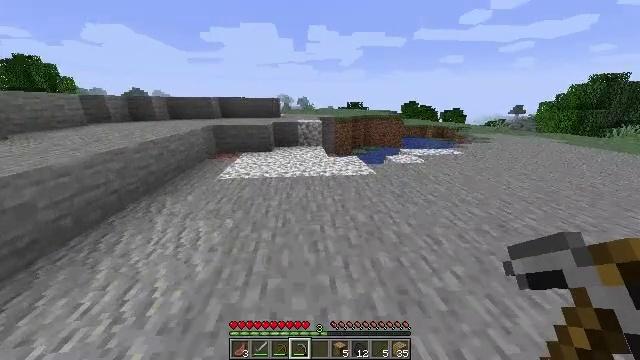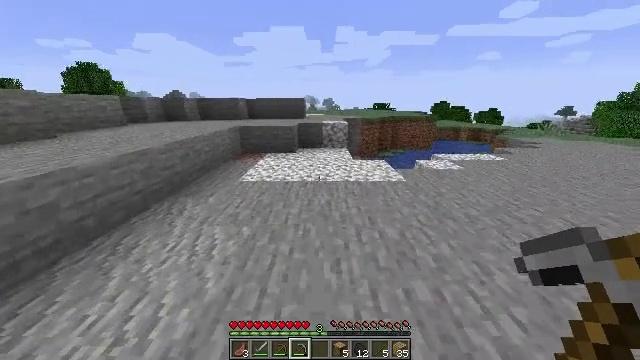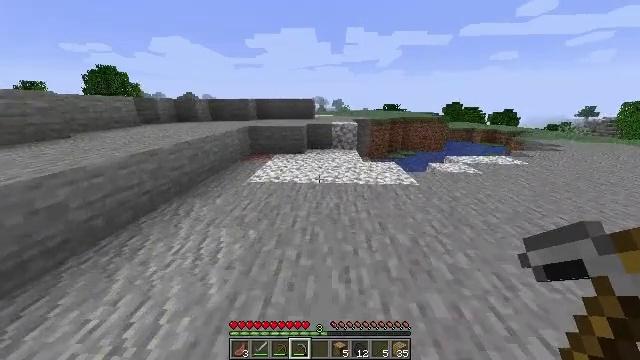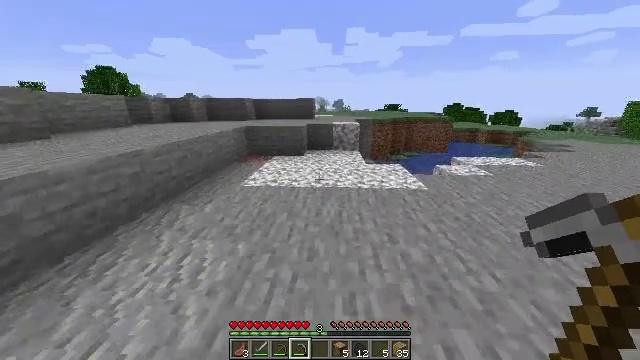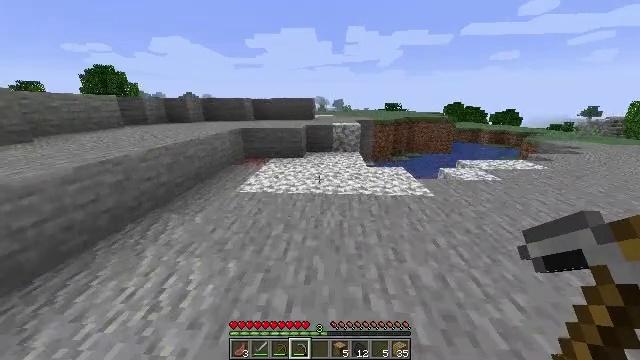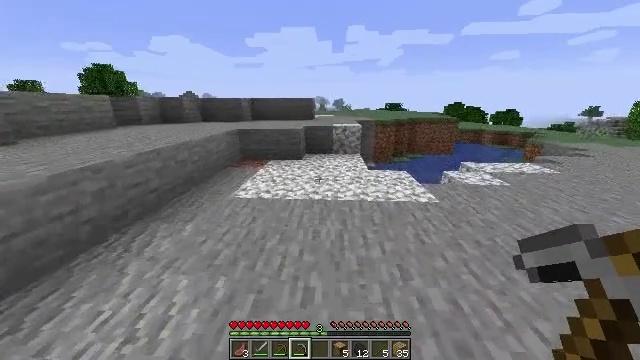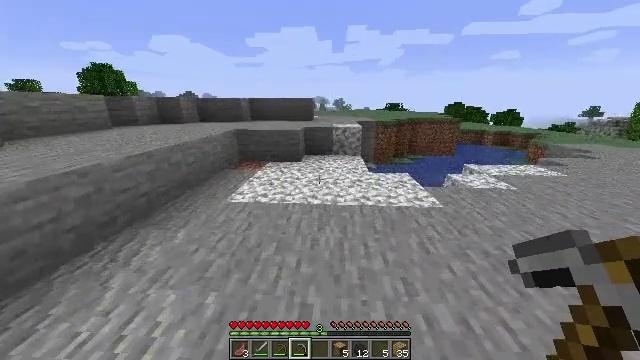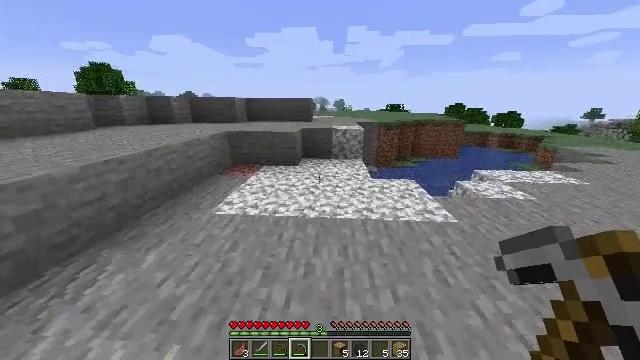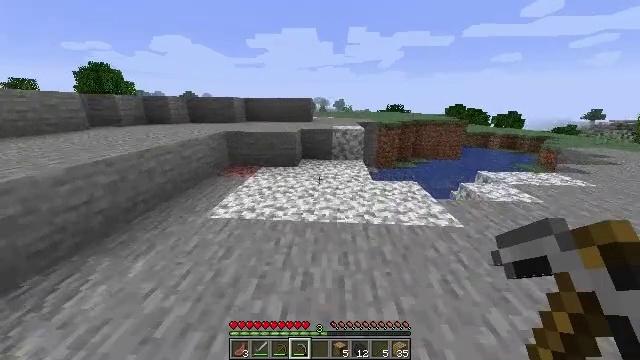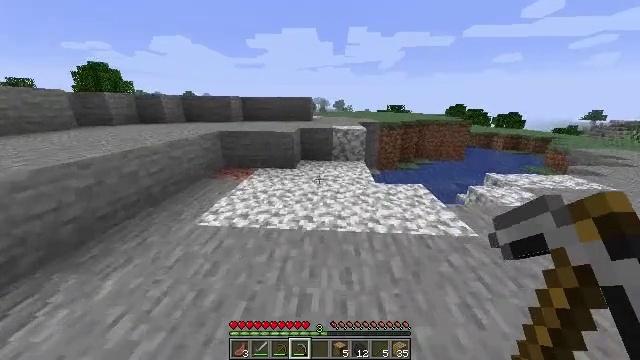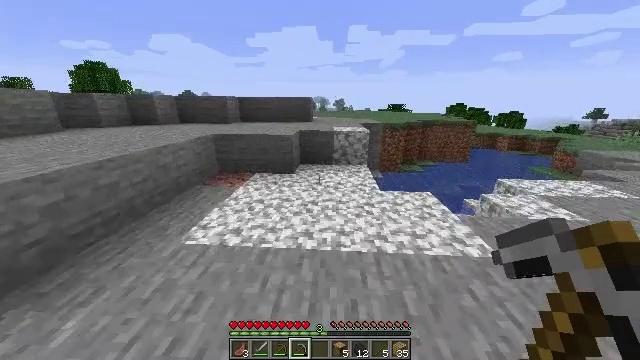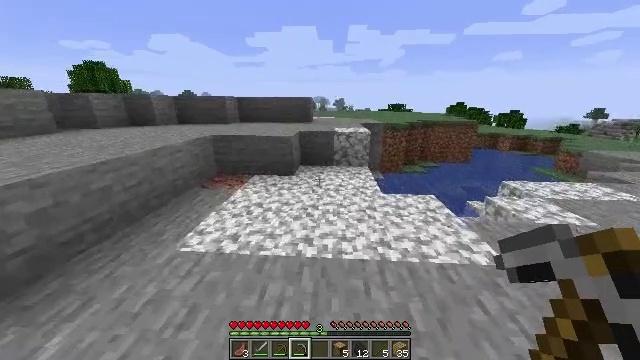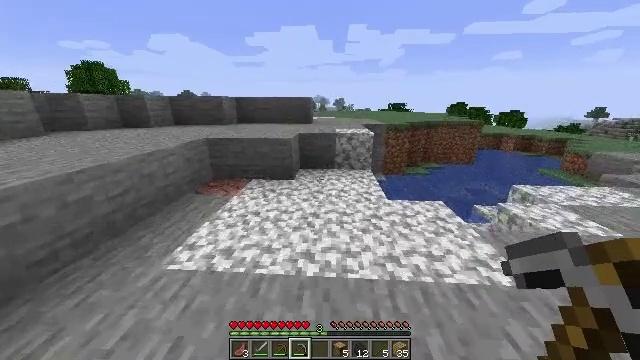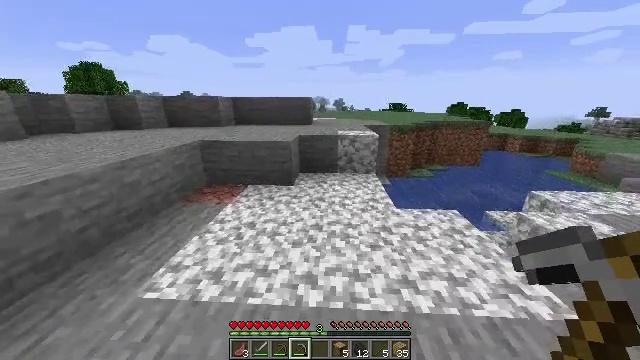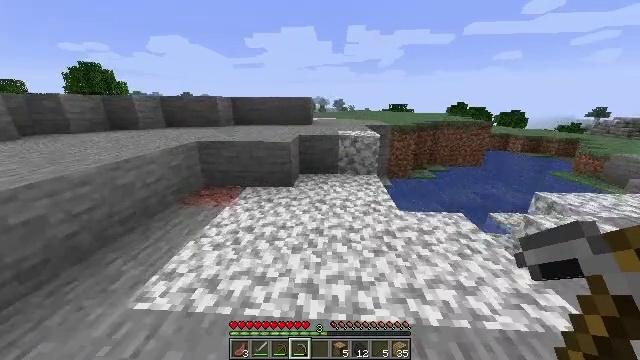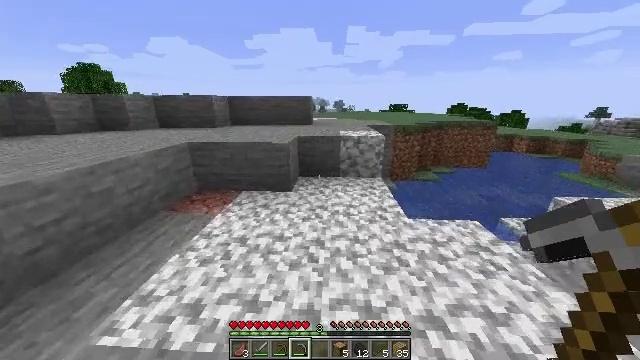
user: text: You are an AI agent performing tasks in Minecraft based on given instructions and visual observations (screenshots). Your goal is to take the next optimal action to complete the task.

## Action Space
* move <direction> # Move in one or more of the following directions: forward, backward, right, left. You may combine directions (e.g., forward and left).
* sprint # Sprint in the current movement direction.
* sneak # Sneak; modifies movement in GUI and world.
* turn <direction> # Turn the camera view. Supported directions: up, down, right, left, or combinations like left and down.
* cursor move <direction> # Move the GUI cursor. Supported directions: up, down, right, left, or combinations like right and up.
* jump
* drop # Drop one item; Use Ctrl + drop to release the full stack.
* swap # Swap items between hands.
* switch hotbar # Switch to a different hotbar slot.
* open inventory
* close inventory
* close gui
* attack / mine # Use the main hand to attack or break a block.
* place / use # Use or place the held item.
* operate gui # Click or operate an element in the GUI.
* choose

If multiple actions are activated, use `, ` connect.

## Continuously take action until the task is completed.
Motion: motion action
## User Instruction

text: Remove the white bed from its place.
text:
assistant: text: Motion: move forward, sprint, turn left
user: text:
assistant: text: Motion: move forward, sprint, turn left
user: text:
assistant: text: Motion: move forward, sprint
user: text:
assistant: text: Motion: move forward, sprint
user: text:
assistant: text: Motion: move forward, sprint
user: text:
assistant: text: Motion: move forward, sprint
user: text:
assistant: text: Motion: move forward, sprint
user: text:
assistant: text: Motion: move forward, sprint
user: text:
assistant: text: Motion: move forward, sprint
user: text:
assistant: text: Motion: move forward, sprint
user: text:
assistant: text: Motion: move forward, sprint
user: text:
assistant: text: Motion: move forward, sprint
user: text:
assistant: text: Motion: move forward, sprint
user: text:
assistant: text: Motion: move forward, sprint
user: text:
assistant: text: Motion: move forward, sprint
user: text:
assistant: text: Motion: move forward, sprint
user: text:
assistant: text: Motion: move forward, sprint
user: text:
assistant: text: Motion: move forward, sprint
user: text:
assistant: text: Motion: move forward, sprint
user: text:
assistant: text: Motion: move forward, sprint
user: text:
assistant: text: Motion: move forward, sprint
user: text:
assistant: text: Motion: move forward, sprint
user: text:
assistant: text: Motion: move forward, sprint
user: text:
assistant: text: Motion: move forward, sprint
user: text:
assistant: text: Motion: move forward, sprint, jump
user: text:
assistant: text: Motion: move forward, sprint, jump
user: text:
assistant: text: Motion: move forward, sprint, jump
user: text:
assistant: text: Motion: move forward, sprint, jump
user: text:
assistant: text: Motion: move forward, sprint, jump
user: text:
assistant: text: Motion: move forward, sprint, jump